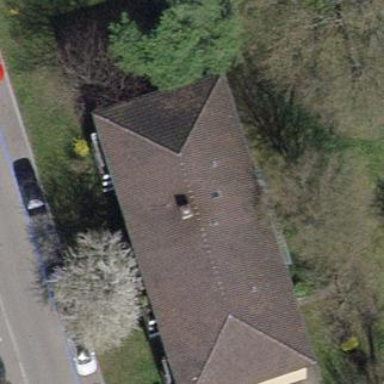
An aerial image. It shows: Apartment building with hipped roof.